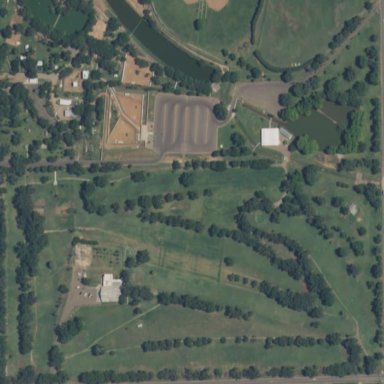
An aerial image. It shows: Golf course surrounded by greenery.